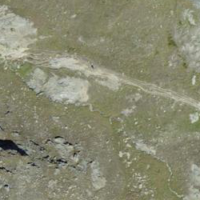
EUNIS habitat code: 26
Species observed at this site:
Jacobaea incana